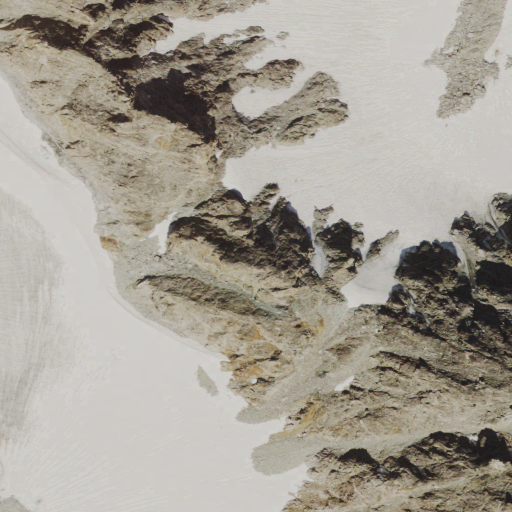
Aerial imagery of mountain in Wyoming named Skyline Peak containing barren land, snow, and grassland